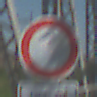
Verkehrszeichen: VerbotFahrzeugeAllerArt
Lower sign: BesondereFahrzeugeUndTransportgueter8
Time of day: MorningAfternoon
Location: Outdoor (Special)
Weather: Clear
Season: NotSpecified
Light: Natural